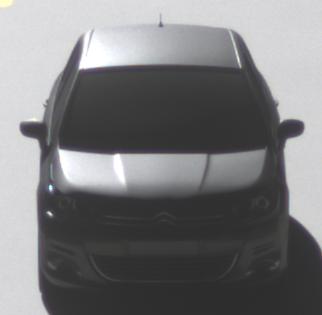
Make: Citroen
Model: C4 VTi 95
Detailed model: C4 (II)
Model produced from: 2012/08
Model produced until: 2013/06
Doors: 5
Color: gray
Road condition: dry road
Daytime: midday
Contrast: high contrast